Interaction volume radius: 5 \u00c5
Interaction volume height: 20 \u00c5
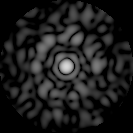
Disorder parameter: 0.8236